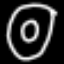
Label: donut